The plot is a time-scale (wavelet) decomposition of a bearing vibration signal. Determine the bearing's health state. Answer with exactly one of: normal, inner_race, outer_race, ball.
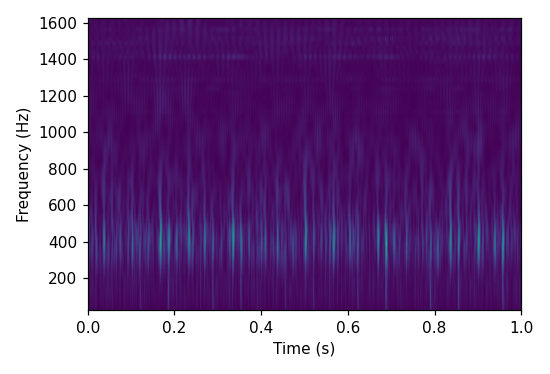
Answer: outer_race